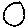
Label: circle